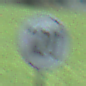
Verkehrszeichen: EndeGeschwindigkeit120
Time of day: Midday
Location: Outdoor (Nature)
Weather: Clear
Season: Summer
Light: Natural